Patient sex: M
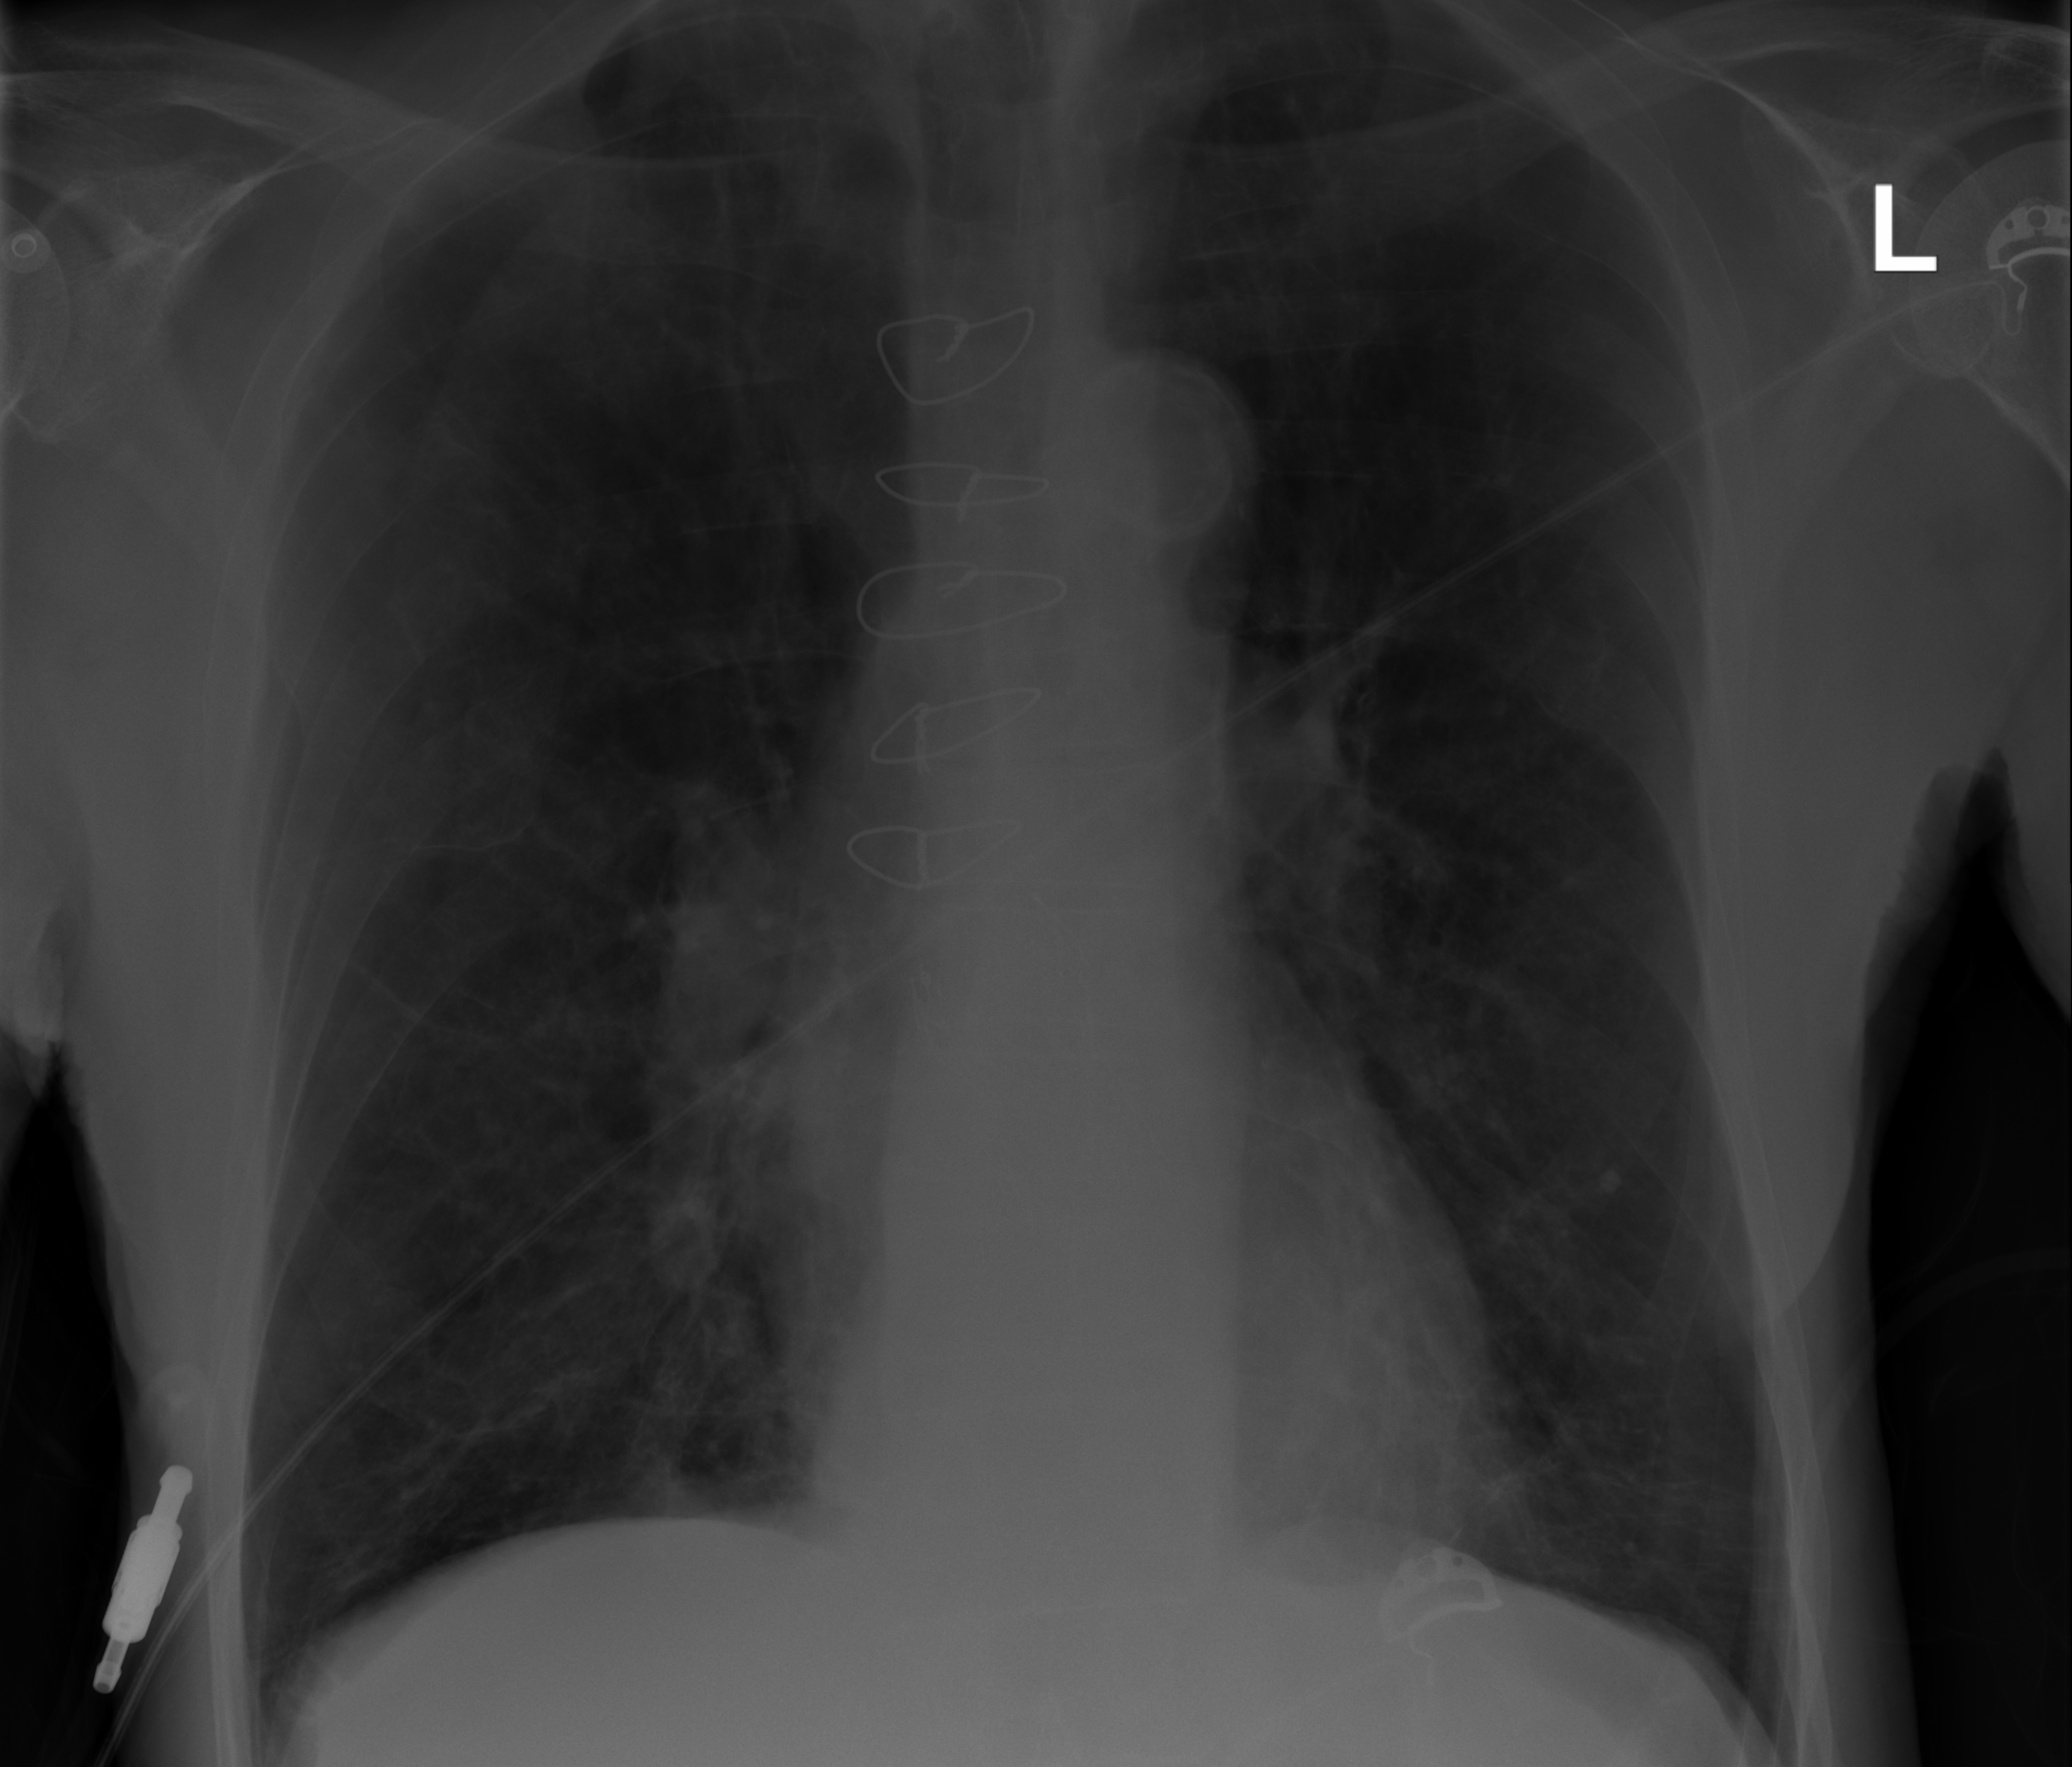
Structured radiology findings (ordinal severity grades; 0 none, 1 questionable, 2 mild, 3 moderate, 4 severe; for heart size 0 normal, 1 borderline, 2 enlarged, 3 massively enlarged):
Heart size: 0
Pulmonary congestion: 0
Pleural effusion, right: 0
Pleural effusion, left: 0
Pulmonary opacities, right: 0
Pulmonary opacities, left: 0
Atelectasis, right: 1
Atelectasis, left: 1